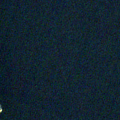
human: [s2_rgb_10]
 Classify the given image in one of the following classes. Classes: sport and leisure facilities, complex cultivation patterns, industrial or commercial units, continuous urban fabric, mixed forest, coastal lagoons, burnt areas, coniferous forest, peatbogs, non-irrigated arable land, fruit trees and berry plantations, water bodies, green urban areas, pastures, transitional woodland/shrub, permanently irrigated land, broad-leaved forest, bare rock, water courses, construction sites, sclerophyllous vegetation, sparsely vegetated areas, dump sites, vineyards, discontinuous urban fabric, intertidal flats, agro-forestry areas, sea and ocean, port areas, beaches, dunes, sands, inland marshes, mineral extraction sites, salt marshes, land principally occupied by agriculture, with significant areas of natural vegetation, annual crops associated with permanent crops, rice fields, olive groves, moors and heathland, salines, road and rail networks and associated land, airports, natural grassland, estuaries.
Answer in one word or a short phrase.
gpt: coniferous forest, water bodies